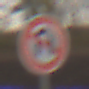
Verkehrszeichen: VerbotWenden
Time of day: MorningAfternoon
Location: Outdoor (Nature)
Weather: Overcast
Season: NotSpecified
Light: Natural